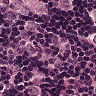
Metastatic tissue present: yes